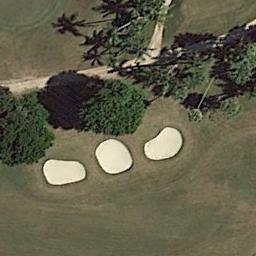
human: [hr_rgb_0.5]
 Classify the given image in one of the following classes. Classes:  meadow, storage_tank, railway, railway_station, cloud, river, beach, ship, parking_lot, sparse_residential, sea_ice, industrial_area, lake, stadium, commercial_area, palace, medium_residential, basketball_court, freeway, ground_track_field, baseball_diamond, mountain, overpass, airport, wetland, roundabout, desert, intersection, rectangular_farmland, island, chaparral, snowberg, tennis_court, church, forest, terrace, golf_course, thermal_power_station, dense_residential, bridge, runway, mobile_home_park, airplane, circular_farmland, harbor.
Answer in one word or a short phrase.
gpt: golf_course